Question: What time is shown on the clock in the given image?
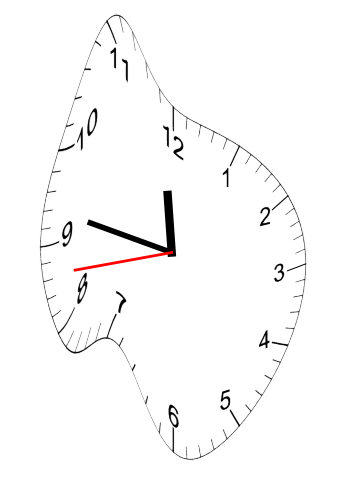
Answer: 11:46:43